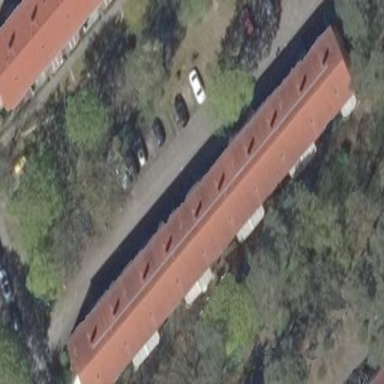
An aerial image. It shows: Gabled apartments building with red roof made of roof tiles.